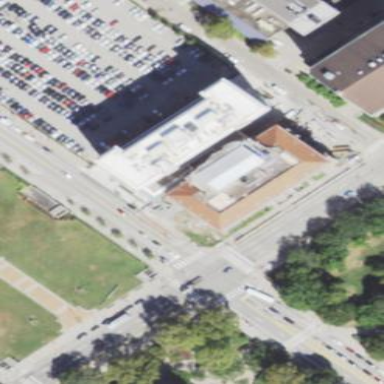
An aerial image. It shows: Office building with quadruple saltbox roof shape.